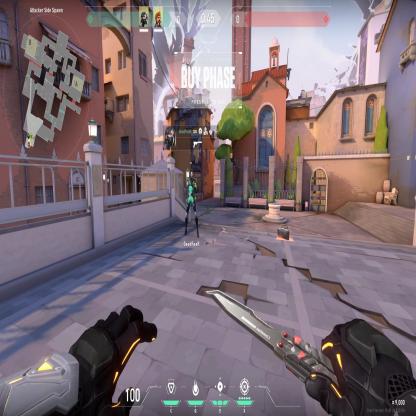
Label: dropped spike ; teammate